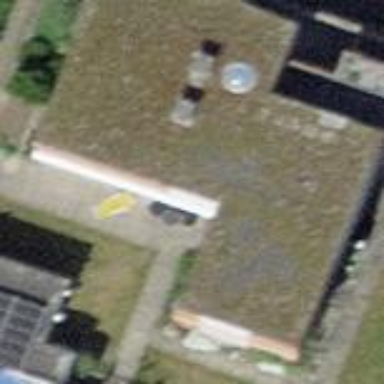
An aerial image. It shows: Building.